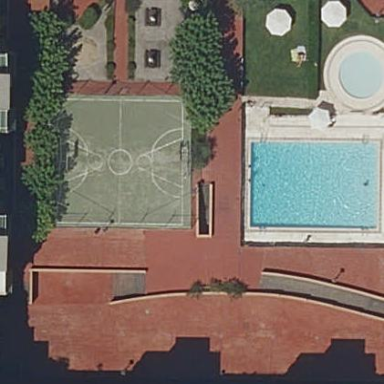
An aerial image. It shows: Basketball court in the leisure land pitch.